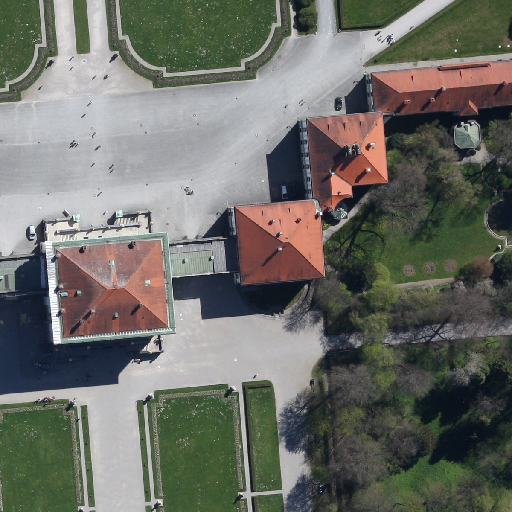
Referring expression: building along the road